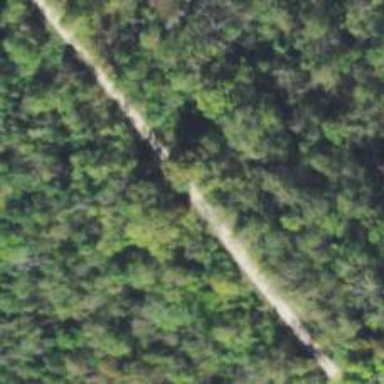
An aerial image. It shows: Unclassified road.